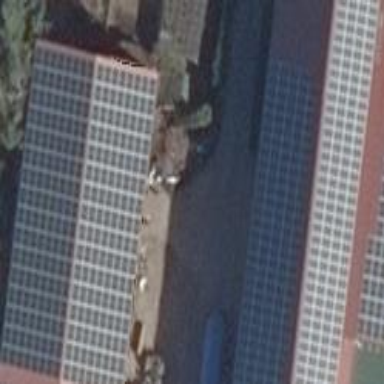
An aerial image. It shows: Small solar photovoltaic panel generator at farm auxiliary building.